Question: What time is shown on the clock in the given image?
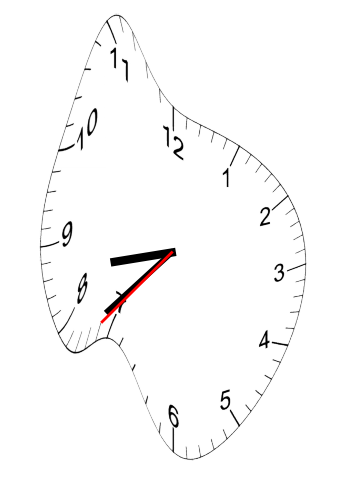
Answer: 08:37:37